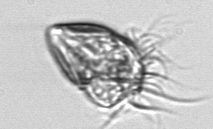
Label: Strombidium_morphotype1